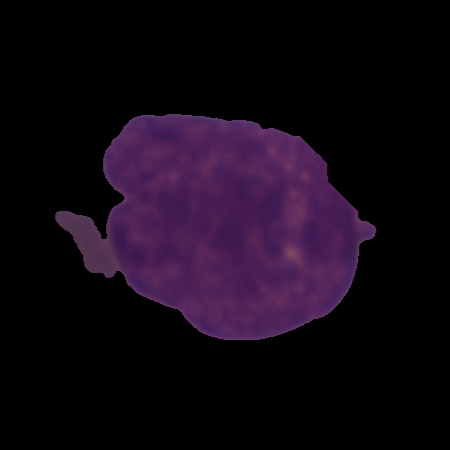
Label: cancer